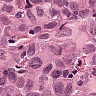
Metastatic tissue present: yes